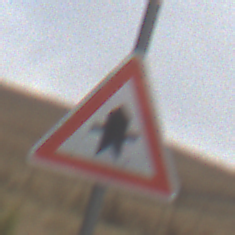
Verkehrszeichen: Vorfahrt
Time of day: MorningAfternoon
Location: Outdoor (Nature)
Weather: Overcast
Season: NotSpecified
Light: Natural